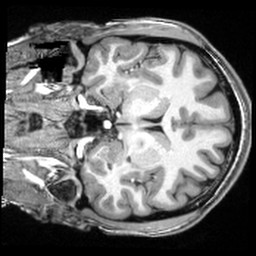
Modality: T1w
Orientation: coronal
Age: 21
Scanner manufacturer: siemens
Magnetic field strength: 3 T
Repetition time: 2.5 s
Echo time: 0.00343 s